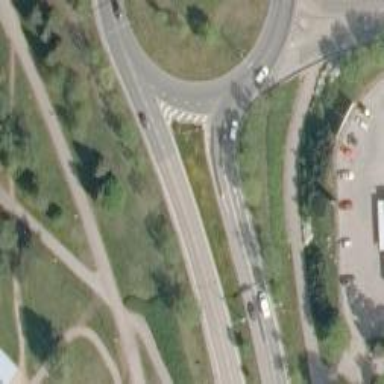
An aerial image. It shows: Road with "give way" sign.